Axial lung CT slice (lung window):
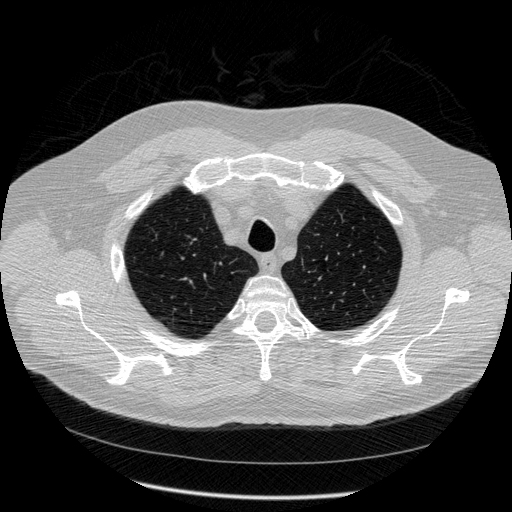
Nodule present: no